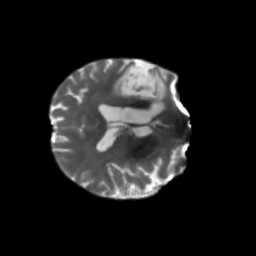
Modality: T2w
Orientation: axial
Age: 64
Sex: female
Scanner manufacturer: siemens
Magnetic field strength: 3 T
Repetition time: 5.25 s
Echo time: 0.08 s